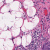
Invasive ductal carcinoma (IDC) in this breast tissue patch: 0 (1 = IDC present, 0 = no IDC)